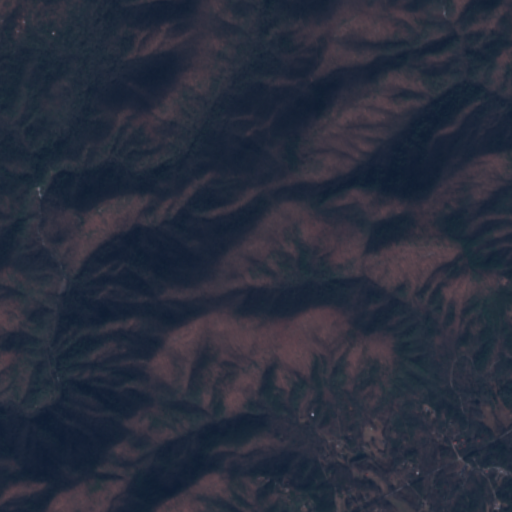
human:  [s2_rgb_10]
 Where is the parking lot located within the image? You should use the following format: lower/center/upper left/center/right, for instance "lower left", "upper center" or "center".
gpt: The parking lot is located in the center left of the image.
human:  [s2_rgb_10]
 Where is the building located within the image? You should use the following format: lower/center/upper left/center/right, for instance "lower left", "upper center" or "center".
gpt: The building is located in the upper left of the image.
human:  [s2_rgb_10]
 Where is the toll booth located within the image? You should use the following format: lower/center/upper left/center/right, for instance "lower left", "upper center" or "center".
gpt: The toll booth is located in the lower left of the image.
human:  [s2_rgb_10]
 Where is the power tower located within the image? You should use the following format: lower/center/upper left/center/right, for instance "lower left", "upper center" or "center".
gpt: There is no power tower in the image.